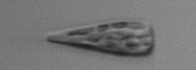
Label: Licmophora